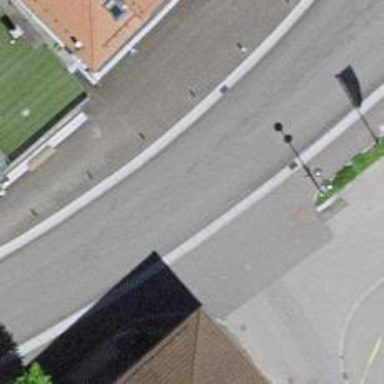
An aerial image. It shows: Secondary road with asphalt surface.